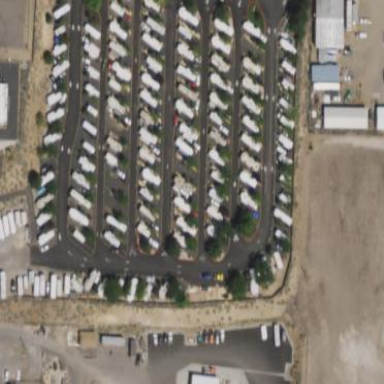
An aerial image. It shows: Caravan site for tourism.